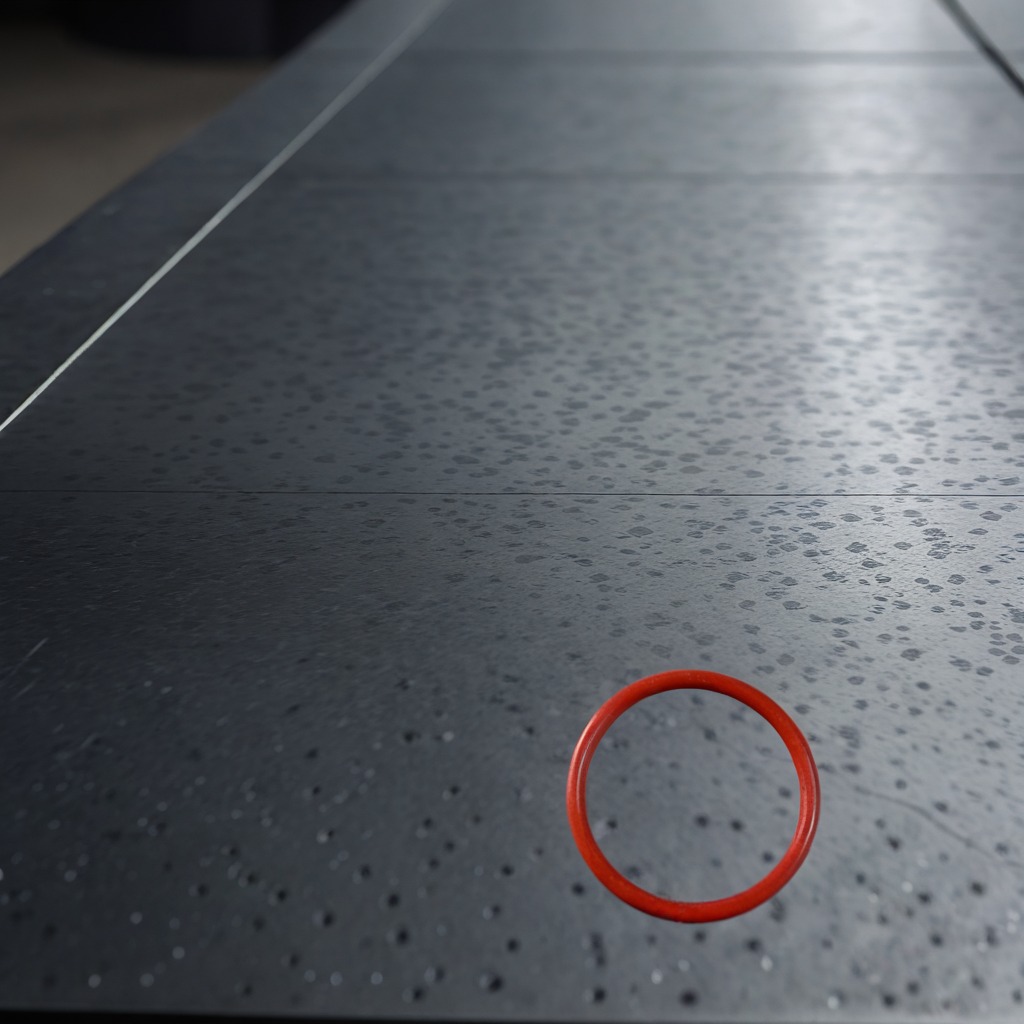
A rubber O-ring lies on the cold steel table in a mining workshop.